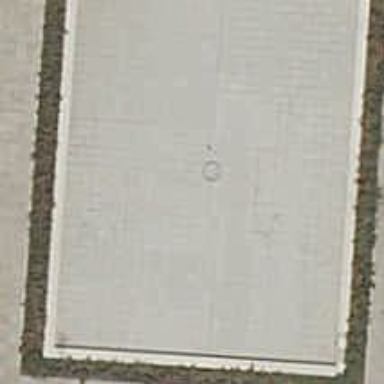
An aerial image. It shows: Beautiful fountain.